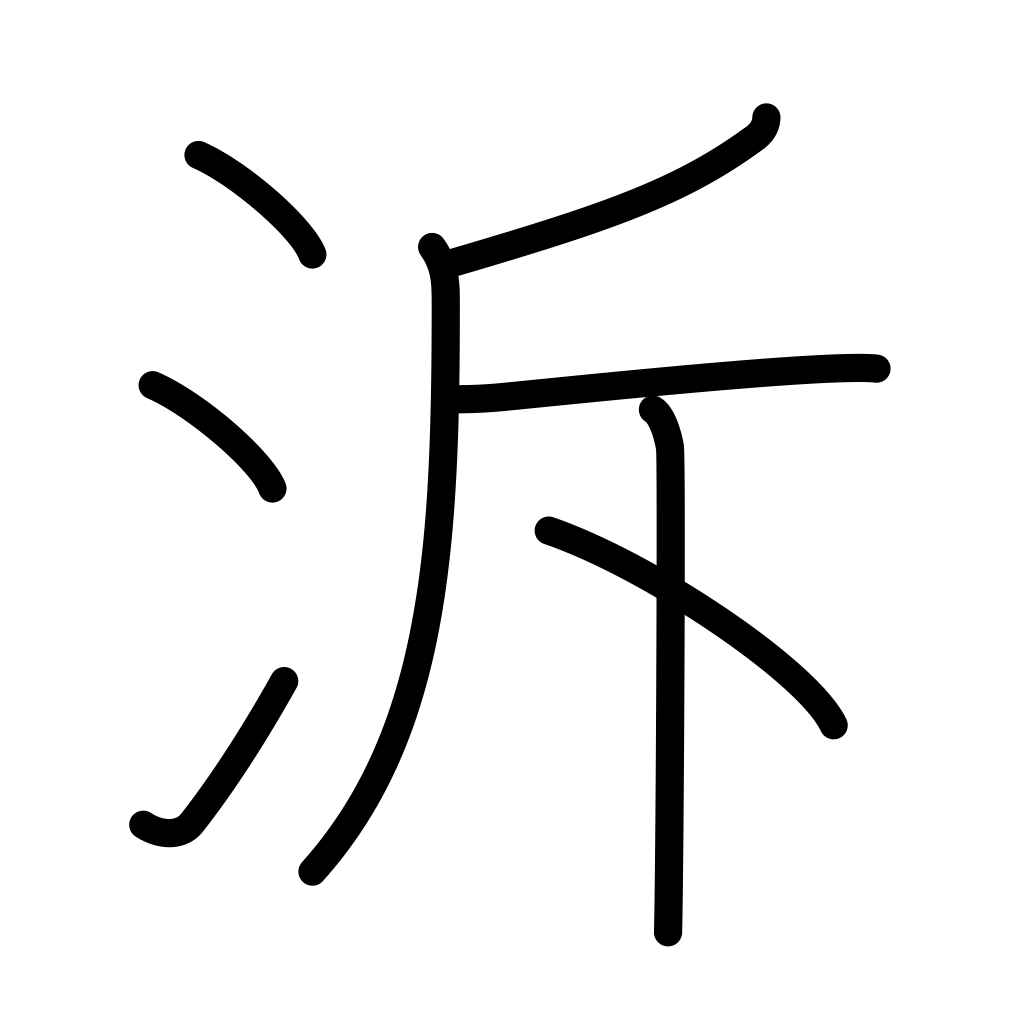
Meaning: go upstream